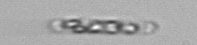
Label: Dactyliosolen_fragilissimus